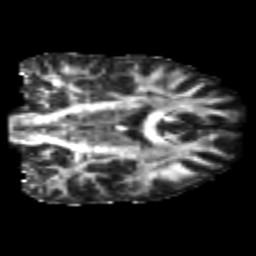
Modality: FA
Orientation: coronal
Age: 22
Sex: male
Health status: healthy
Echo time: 0.074 s